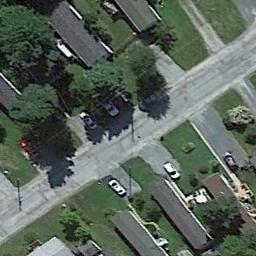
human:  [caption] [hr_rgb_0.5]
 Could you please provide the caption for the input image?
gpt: The mobile home park has some neatly arranged mobile homes on the grass and some trees are among these mobile homes .

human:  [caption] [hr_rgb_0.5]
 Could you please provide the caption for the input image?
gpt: The mobile home park is on the grass next to some trees and road .

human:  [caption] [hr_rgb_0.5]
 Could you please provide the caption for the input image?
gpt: Many buildings are in the mobile home park .

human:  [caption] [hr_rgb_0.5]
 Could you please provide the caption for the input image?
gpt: There are three rows of mobile homes .

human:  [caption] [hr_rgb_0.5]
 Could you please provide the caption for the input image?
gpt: There are some black buildings and green trees in the mobile home park .